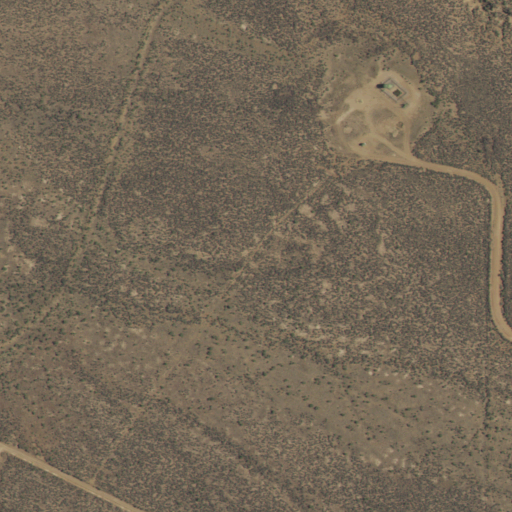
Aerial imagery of plain(s) in New Mexico named Jaquez Flat containing shrub and open development